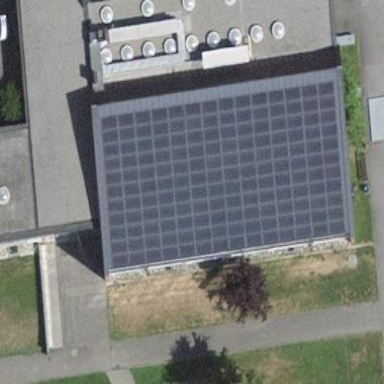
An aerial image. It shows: Solar power generator using photovoltaic panels.